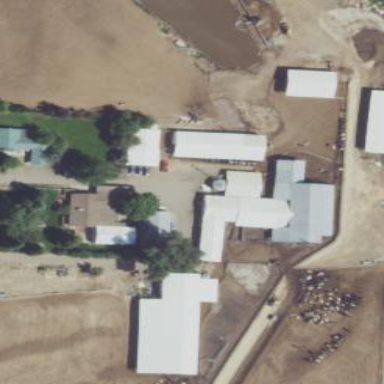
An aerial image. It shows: Farm auxiliary building.